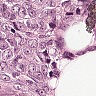
Metastatic tissue present: yes